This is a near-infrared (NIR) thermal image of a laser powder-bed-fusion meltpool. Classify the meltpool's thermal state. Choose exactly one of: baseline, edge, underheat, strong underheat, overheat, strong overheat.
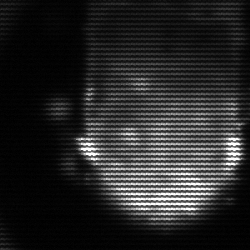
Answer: baseline